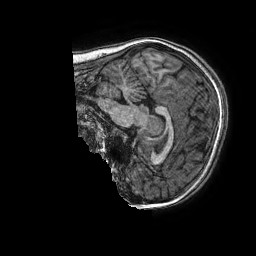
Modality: T1w
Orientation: sagittal
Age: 10
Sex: female
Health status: ill
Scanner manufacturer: ge
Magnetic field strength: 3 T
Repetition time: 0.0077 s
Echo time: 0.003436 s